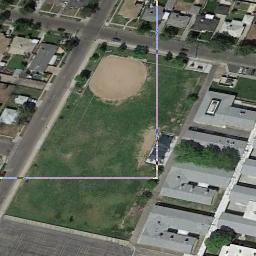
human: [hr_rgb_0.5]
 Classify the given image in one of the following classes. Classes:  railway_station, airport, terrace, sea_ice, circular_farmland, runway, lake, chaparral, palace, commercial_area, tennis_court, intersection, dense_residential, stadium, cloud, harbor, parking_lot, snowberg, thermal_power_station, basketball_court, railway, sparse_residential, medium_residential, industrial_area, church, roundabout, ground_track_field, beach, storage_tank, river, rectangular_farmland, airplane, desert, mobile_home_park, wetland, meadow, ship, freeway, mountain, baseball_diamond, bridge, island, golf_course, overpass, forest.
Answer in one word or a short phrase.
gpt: baseball_diamond